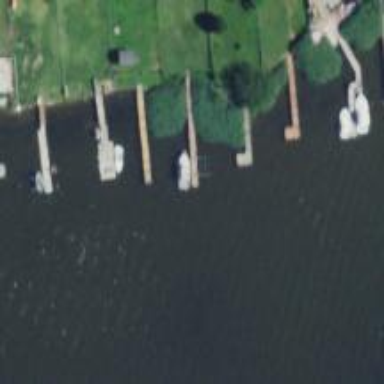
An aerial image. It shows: Man-made pier.